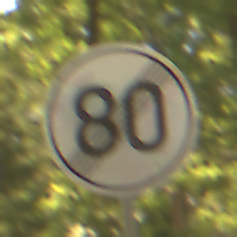
Verkehrszeichen: EndeGeschwindigkeit80
Umgebung: Outdoor, Nature
Tageszeit: Midday
Wetter: PartlyCloudy
Licht: Natural
Jahreszeit: NotSpecified
Kontrast: LowContrast